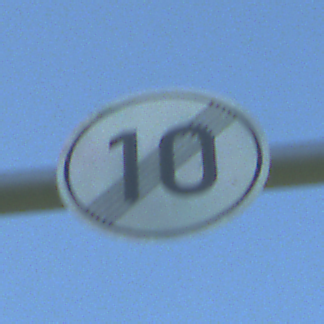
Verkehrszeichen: EndeGeschwindigkeit10
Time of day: MorningAfternoon
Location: Outdoor (Nature)
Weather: Clear
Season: NotSpecified
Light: Natural